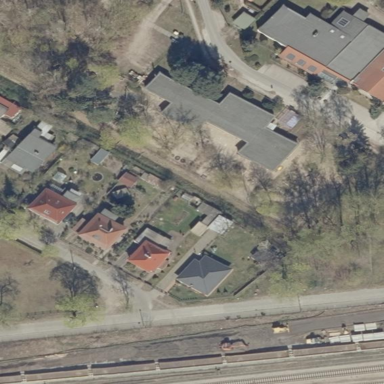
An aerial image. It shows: Kindergarten.